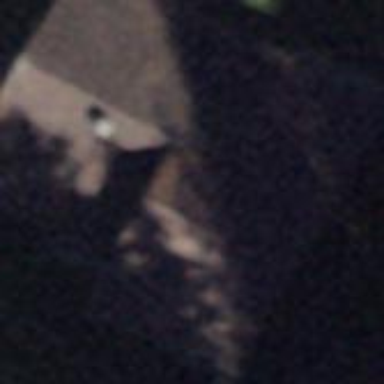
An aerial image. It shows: Cabin.